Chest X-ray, PA view. Patient: 82 years old, sex M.
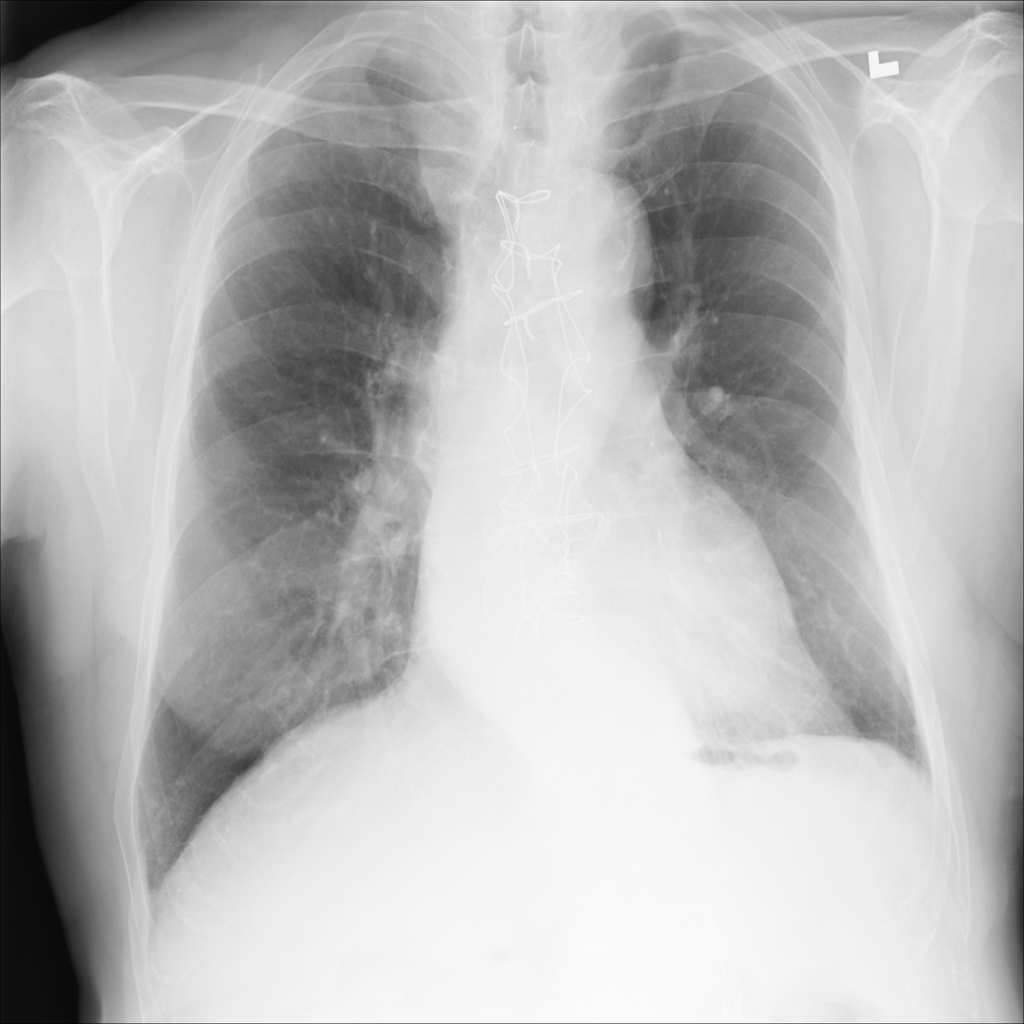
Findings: Infiltration